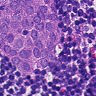
Metastatic tissue present: yes